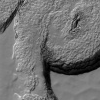
Atmospheric dust classification: not_dusty